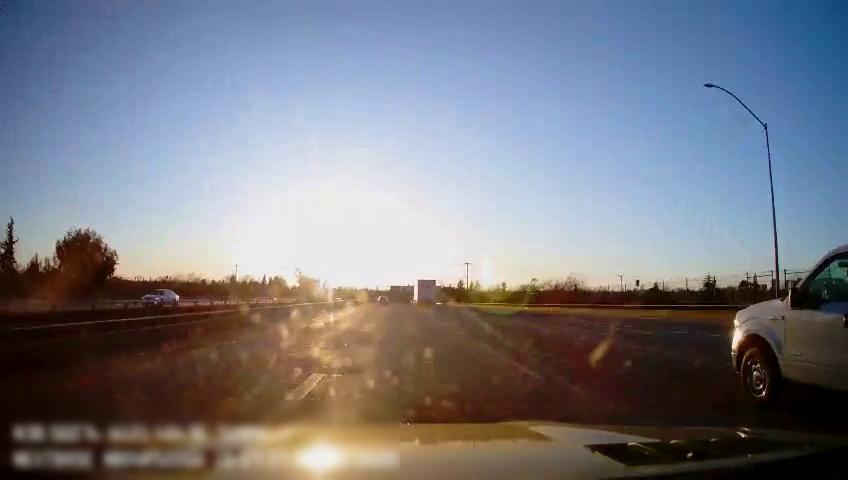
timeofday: Day
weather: Sunny
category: Drivable Space
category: Vehicles | Truck
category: Vehicles | Car
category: Vehicles | Car
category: Vehicles | Truck
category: Lanes | Current Lane
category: Lanes | Current Lane
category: Traffic | Signs
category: Traffic | Signs